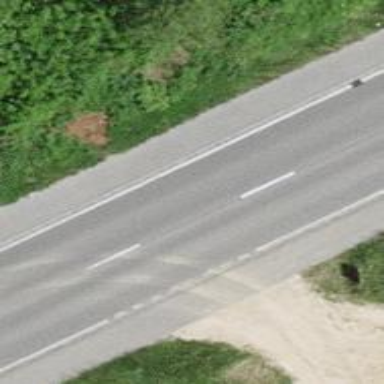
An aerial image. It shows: Primary highway with dedicated lane for cyclists.